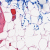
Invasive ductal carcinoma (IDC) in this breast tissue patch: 0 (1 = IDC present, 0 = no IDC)